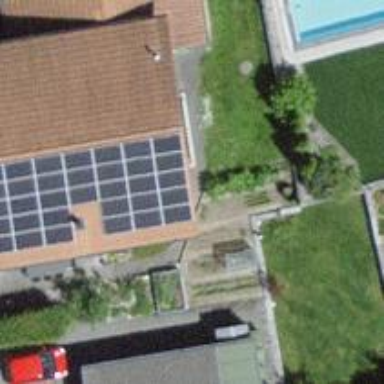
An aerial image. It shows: Solar power generator using photovoltaic panels.